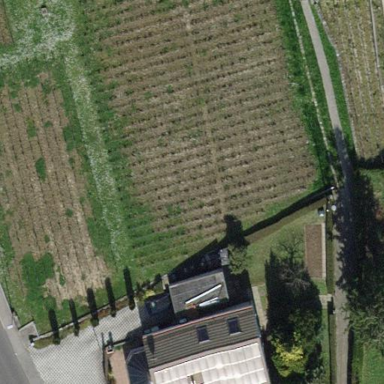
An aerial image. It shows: Vineyard growing grapes.